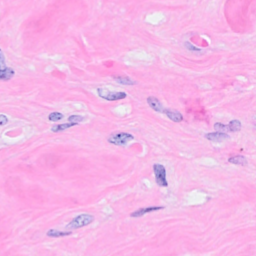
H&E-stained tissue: Breast